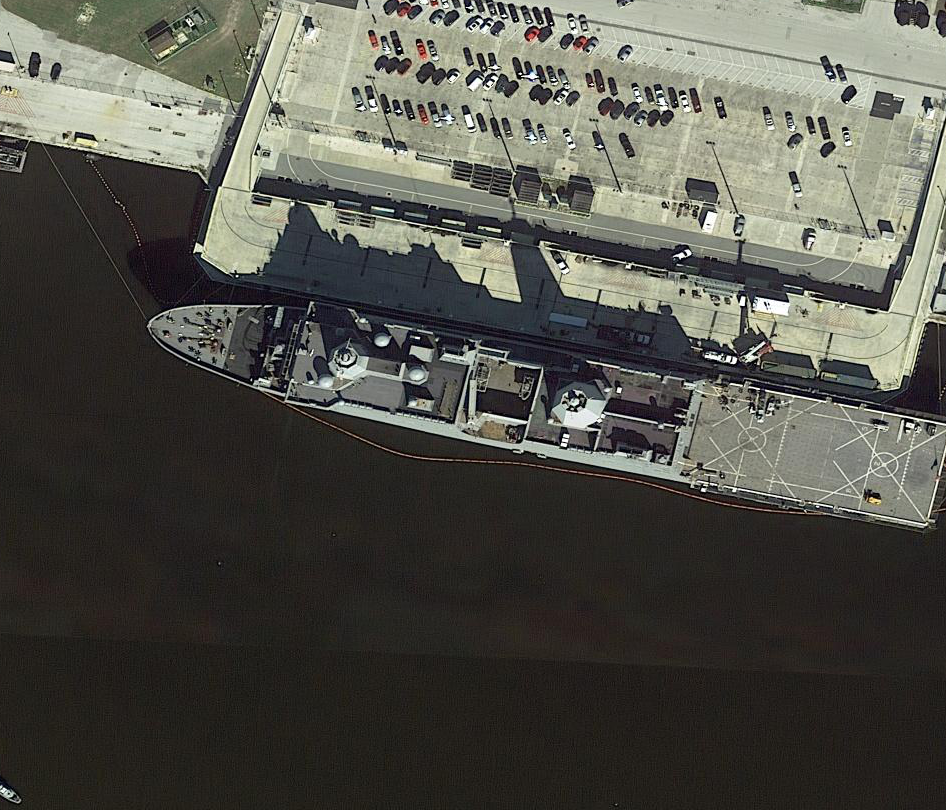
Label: San_Antonio-class_transport_dock